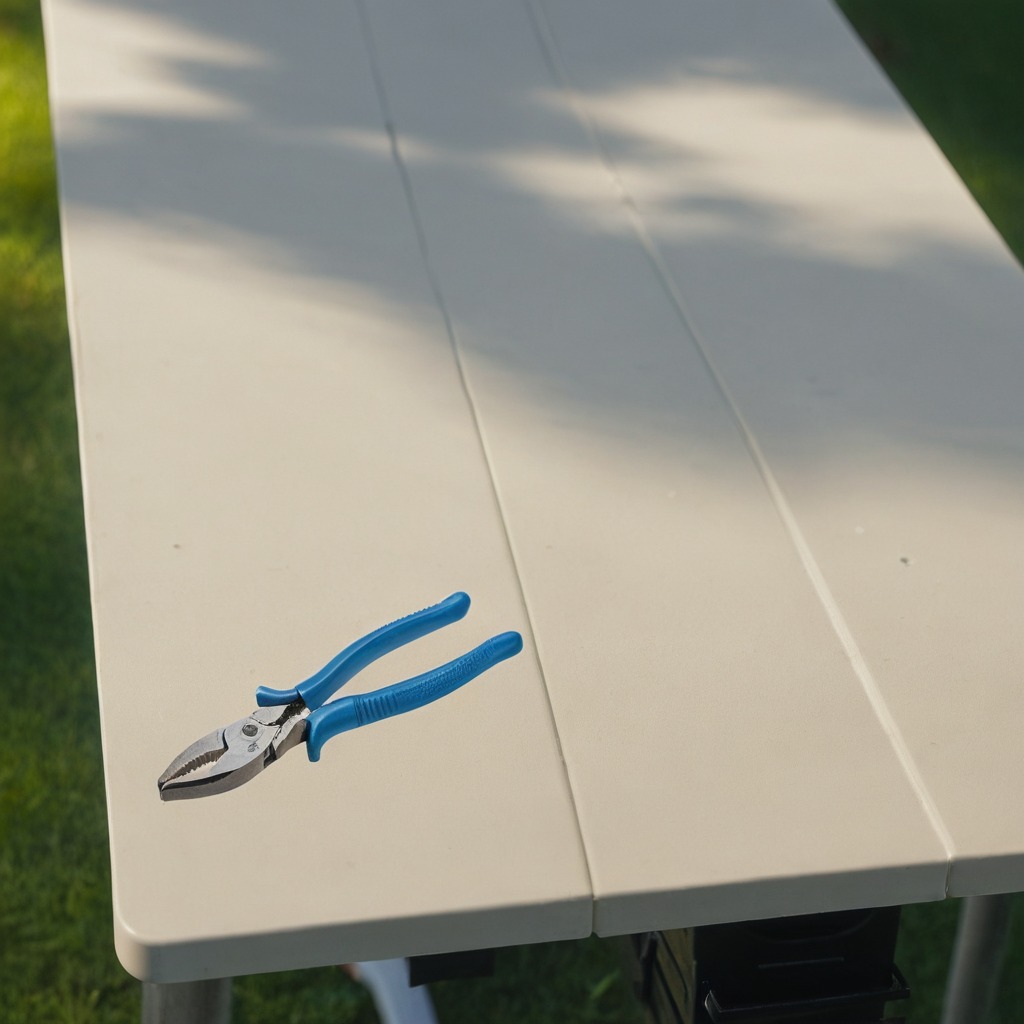
A plier lies on a clean utility table in a temporary outdoor tool station afternoon light present textured surface